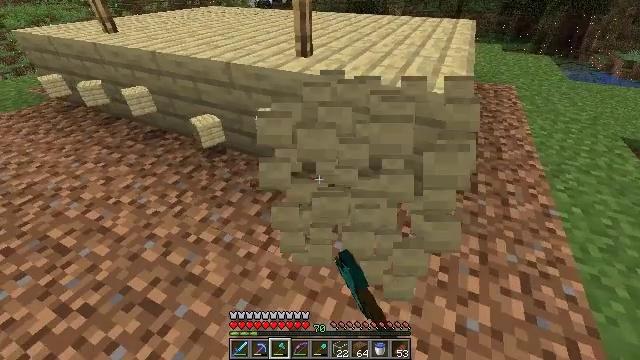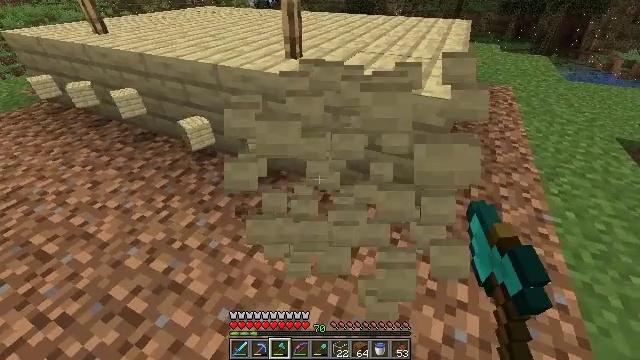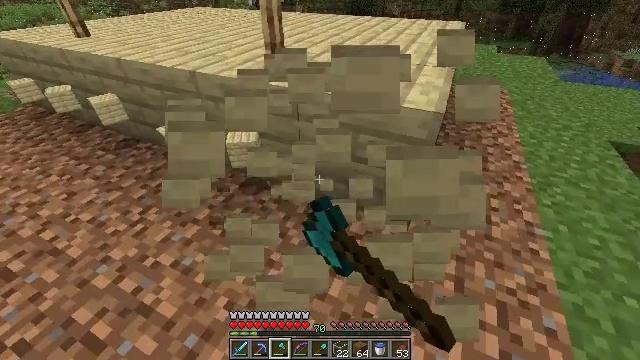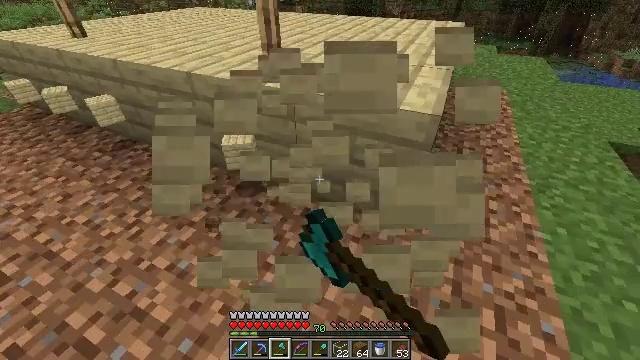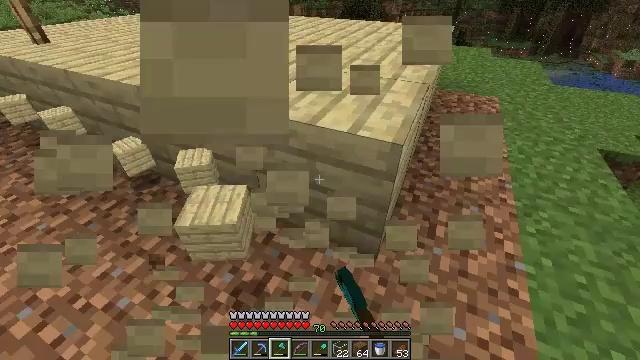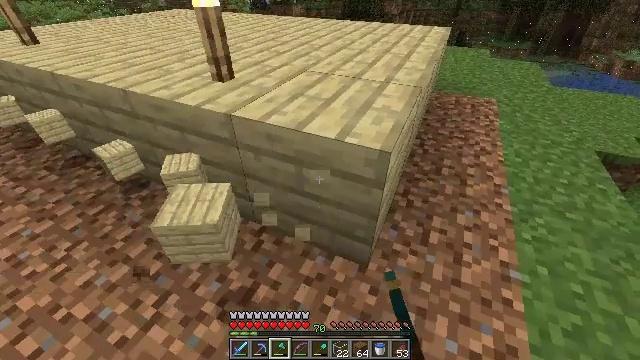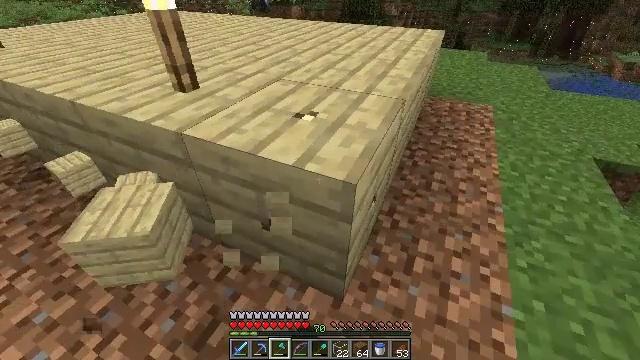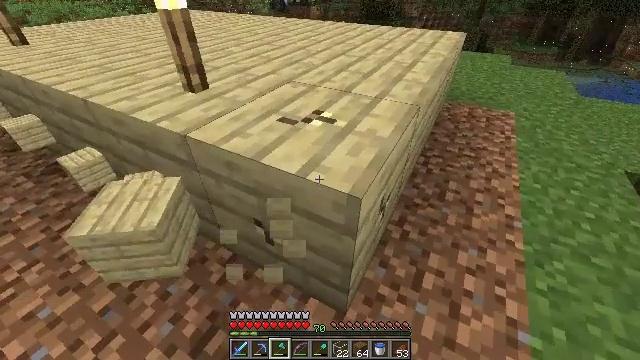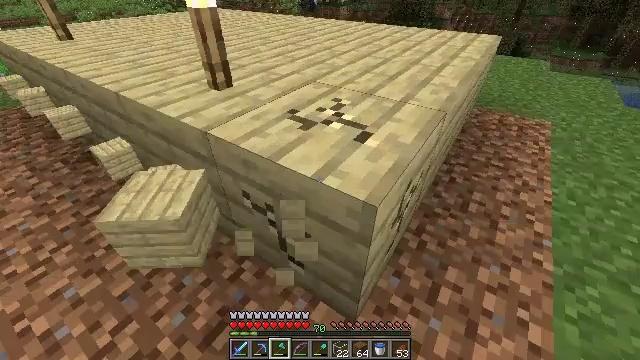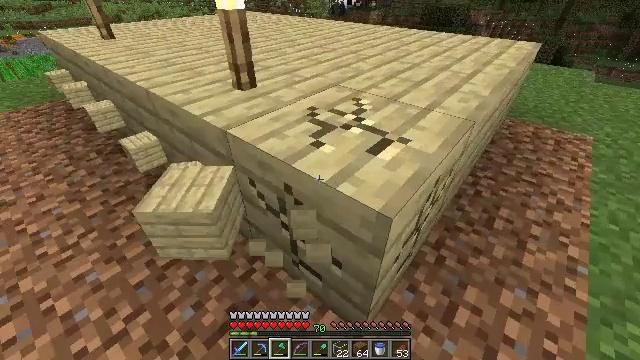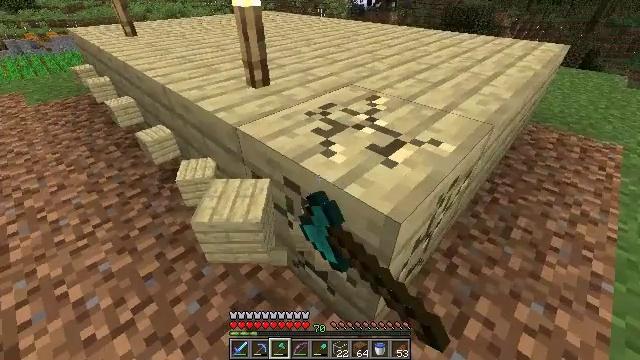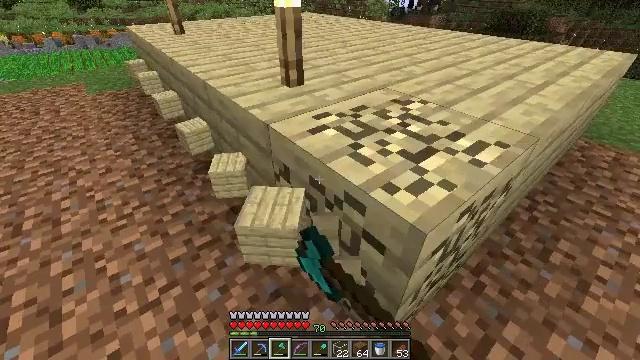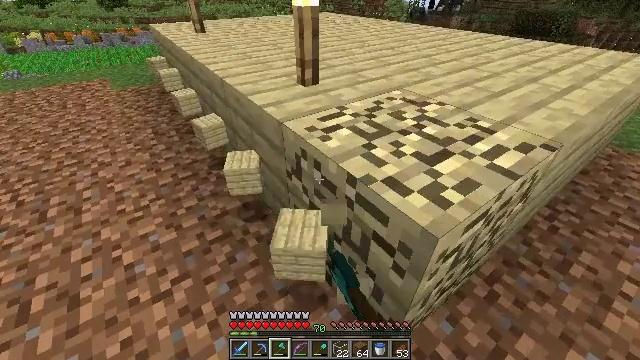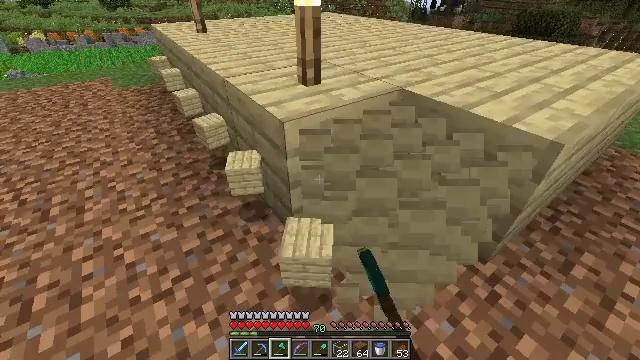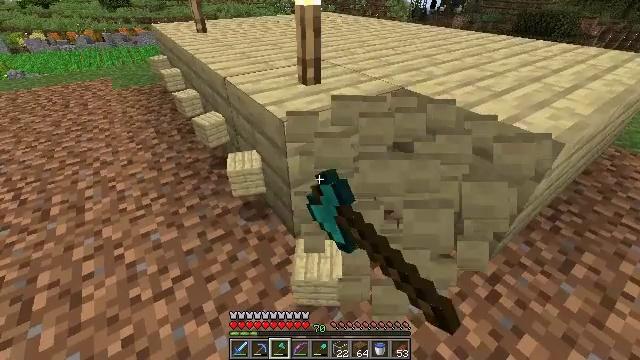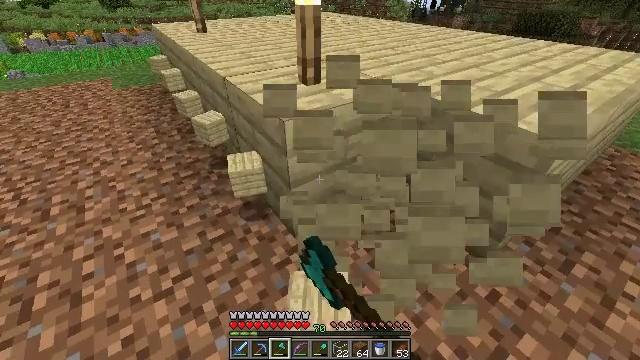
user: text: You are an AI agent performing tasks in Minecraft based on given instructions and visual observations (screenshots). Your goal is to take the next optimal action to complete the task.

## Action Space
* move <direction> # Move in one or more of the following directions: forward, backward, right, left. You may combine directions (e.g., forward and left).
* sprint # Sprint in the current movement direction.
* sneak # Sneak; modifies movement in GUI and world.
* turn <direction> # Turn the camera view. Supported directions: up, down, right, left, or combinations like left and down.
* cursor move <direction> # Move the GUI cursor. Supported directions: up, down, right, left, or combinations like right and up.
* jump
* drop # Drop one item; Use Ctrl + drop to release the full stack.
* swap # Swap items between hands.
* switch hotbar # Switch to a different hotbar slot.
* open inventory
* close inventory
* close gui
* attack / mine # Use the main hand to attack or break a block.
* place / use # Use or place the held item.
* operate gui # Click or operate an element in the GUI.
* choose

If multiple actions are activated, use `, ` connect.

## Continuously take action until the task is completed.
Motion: motion action
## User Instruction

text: Remove birch planks to collect them.
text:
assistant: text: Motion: move forward and move right, attack / mine
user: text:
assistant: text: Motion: move forward and move right, attack / mine
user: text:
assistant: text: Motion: move forward and move right, attack / mine
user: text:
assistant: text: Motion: move forward and move right, attack / mine
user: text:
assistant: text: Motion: move forward and move right, attack / mine
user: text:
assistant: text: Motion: move forward, attack / mine
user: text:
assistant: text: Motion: turn left, attack / mine
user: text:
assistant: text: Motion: turn left, attack / mine
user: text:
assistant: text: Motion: turn left, attack / mine
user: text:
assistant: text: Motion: turn left, attack / mine
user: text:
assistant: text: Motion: turn left, attack / mine
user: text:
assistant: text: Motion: turn left, attack / mine
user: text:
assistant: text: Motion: attack / mine
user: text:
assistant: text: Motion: attack / mine
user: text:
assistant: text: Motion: attack / mine
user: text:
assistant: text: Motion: attack / mine
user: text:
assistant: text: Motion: attack / mine
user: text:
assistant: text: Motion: attack / mine
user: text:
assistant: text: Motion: turn left, attack / mine
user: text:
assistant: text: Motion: attack / mine
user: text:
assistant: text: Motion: attack / mine
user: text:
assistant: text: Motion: turn left, attack / mine
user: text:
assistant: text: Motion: turn left, attack / mine
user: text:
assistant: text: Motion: attack / mine
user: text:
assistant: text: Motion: attack / mine
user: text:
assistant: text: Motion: attack / mine
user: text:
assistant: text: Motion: attack / mine
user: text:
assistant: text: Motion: turn left and up, attack / mine
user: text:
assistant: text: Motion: attack / mine
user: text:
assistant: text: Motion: move forward, attack / mine